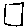
Label: square